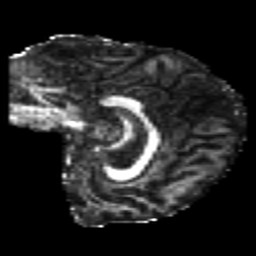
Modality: FA
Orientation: sagittal
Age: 24
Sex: female
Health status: healthy
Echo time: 0.074 s